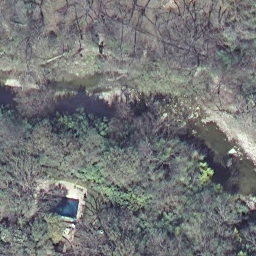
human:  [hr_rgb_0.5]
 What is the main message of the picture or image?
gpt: river